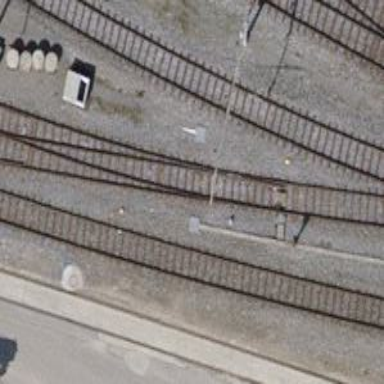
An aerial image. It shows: Railway switch.